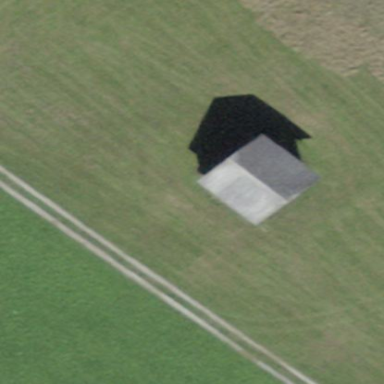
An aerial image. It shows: Barn.